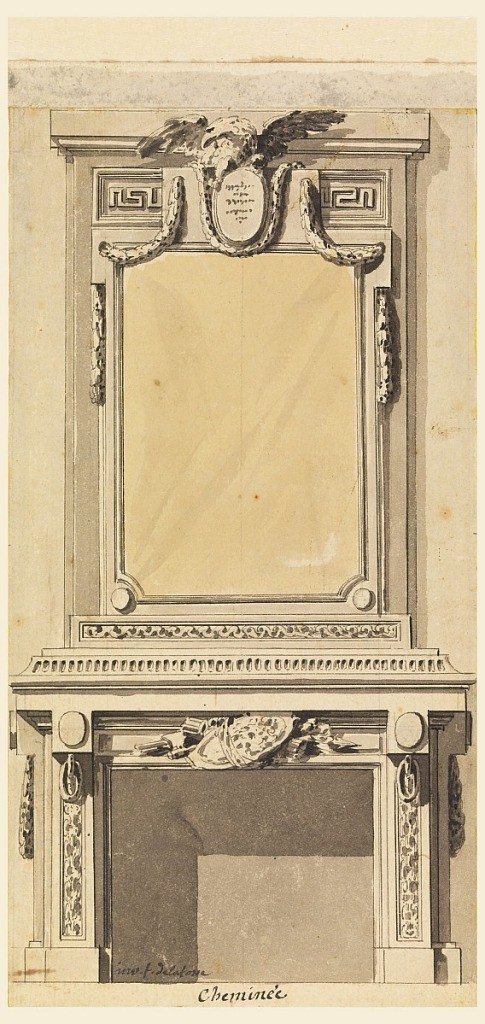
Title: The elevation of a mantelpiece
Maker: Jean-Charles Delafosse, French, 1734 – 1789
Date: ca. 1775
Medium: Pen and black ink, brush and light brown washes, black chalk
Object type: Drawing
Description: A trophy of weapons is shown over the fireplace. The over mantel includes a mirror and an eagle holding an ovoidal medallion with an inscription in the top center.